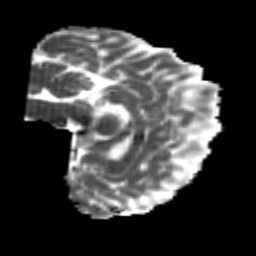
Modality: MD
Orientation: sagittal
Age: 25
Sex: female
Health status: healthy
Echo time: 0.074 s